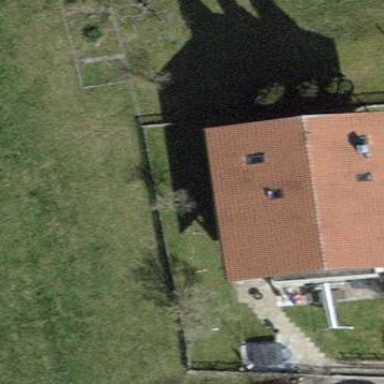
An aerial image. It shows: Simple and straightforward house.